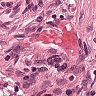
Metastatic tissue present: no